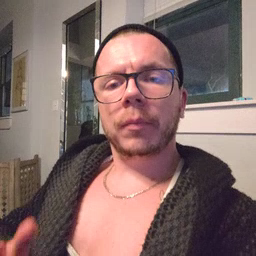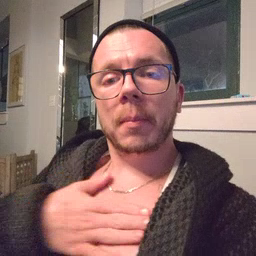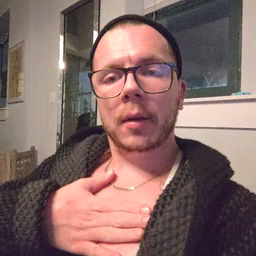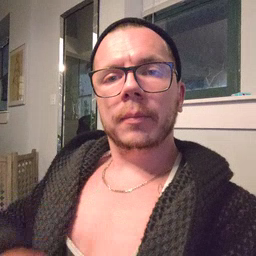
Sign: minemy